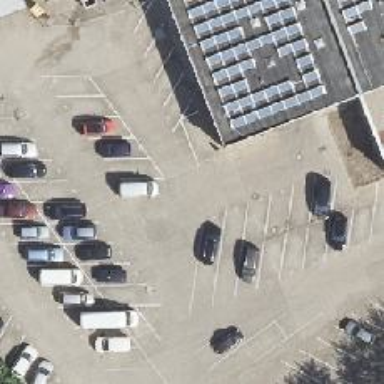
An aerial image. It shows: Parking aisle designated as service road.